Interaction volume radius: 10 \u00c5
Interaction volume height: 15 \u00c5
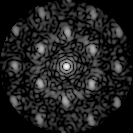
Disorder parameter: 0.4626